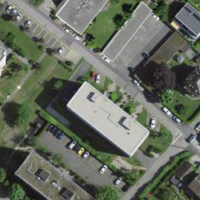
EUNIS habitat code: 54
Species observed at this site:
Acer pseudoplatanus